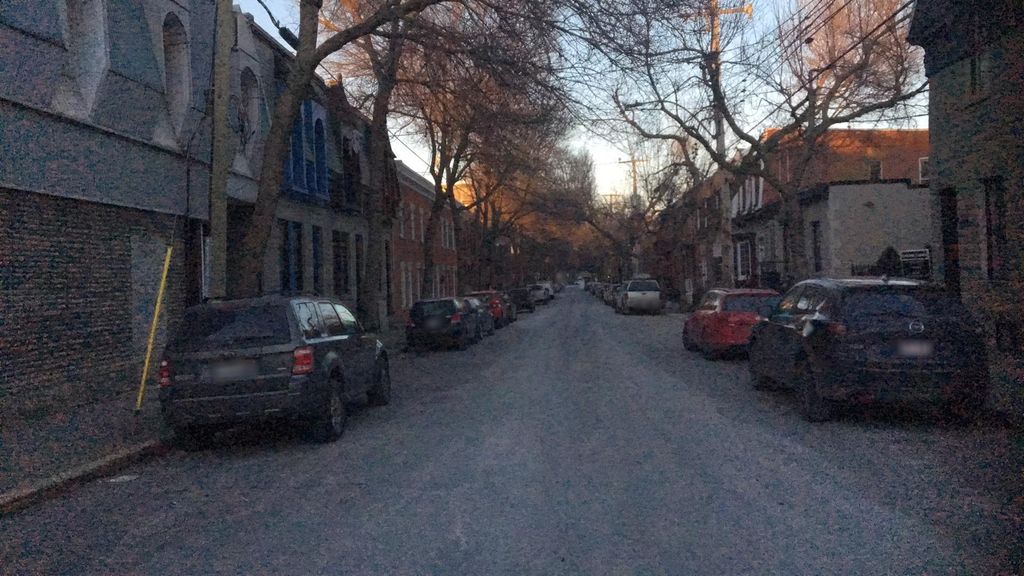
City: montreal